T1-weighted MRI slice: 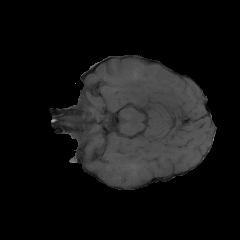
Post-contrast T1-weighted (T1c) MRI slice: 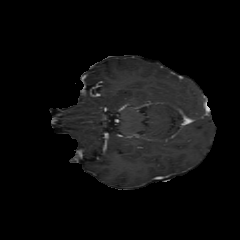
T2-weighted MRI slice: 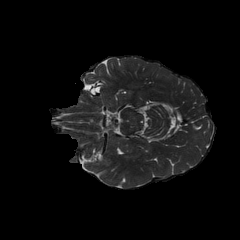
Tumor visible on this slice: no